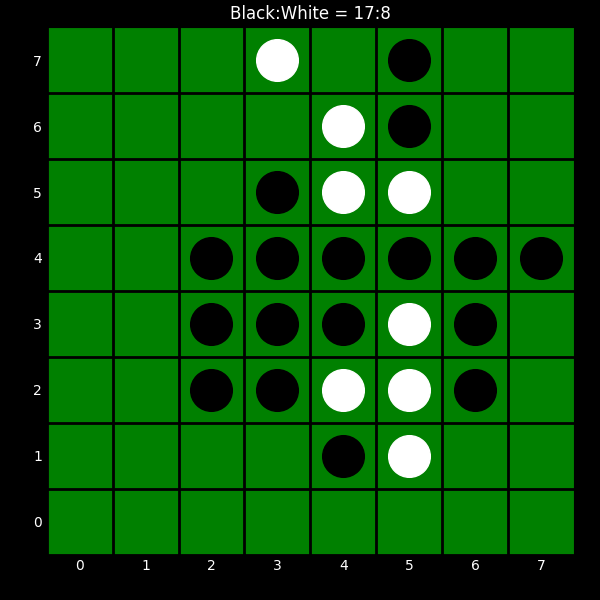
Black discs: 17
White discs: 8